Here is the time-frequency representation (spectrogram) of a rolling-element bearing's vibration measurement. Based on the visible evidence, which condition applies: normal, inner_race, outer_race, ball?
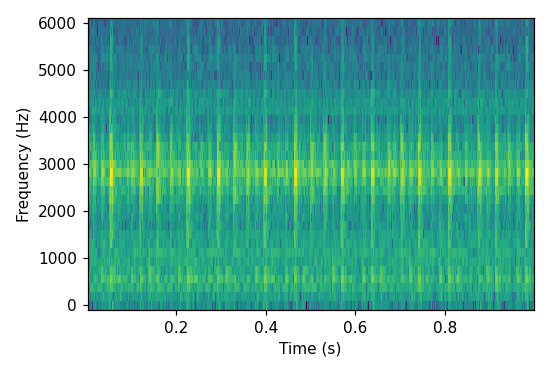
Answer: outer_race